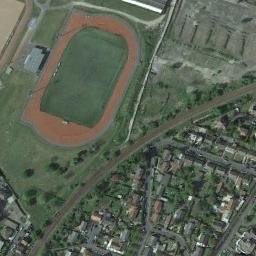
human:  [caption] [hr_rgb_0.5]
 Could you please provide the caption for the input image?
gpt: There is a shabby track and field .

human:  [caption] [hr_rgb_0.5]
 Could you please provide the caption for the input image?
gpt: The ground track field is on a lawn and a residential area is next to the ground track field .

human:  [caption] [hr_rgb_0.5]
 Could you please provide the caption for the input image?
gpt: The track and field is built on the lawn, Next to the residential area and surrounded by vegetation .

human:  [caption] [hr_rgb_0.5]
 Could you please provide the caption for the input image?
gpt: There are many buildings next to the ground track field .

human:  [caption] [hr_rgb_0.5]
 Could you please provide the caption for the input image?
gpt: There are many buildings beside the ground track field with a red track .